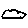
Label: cloud